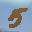
Label: 5